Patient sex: F
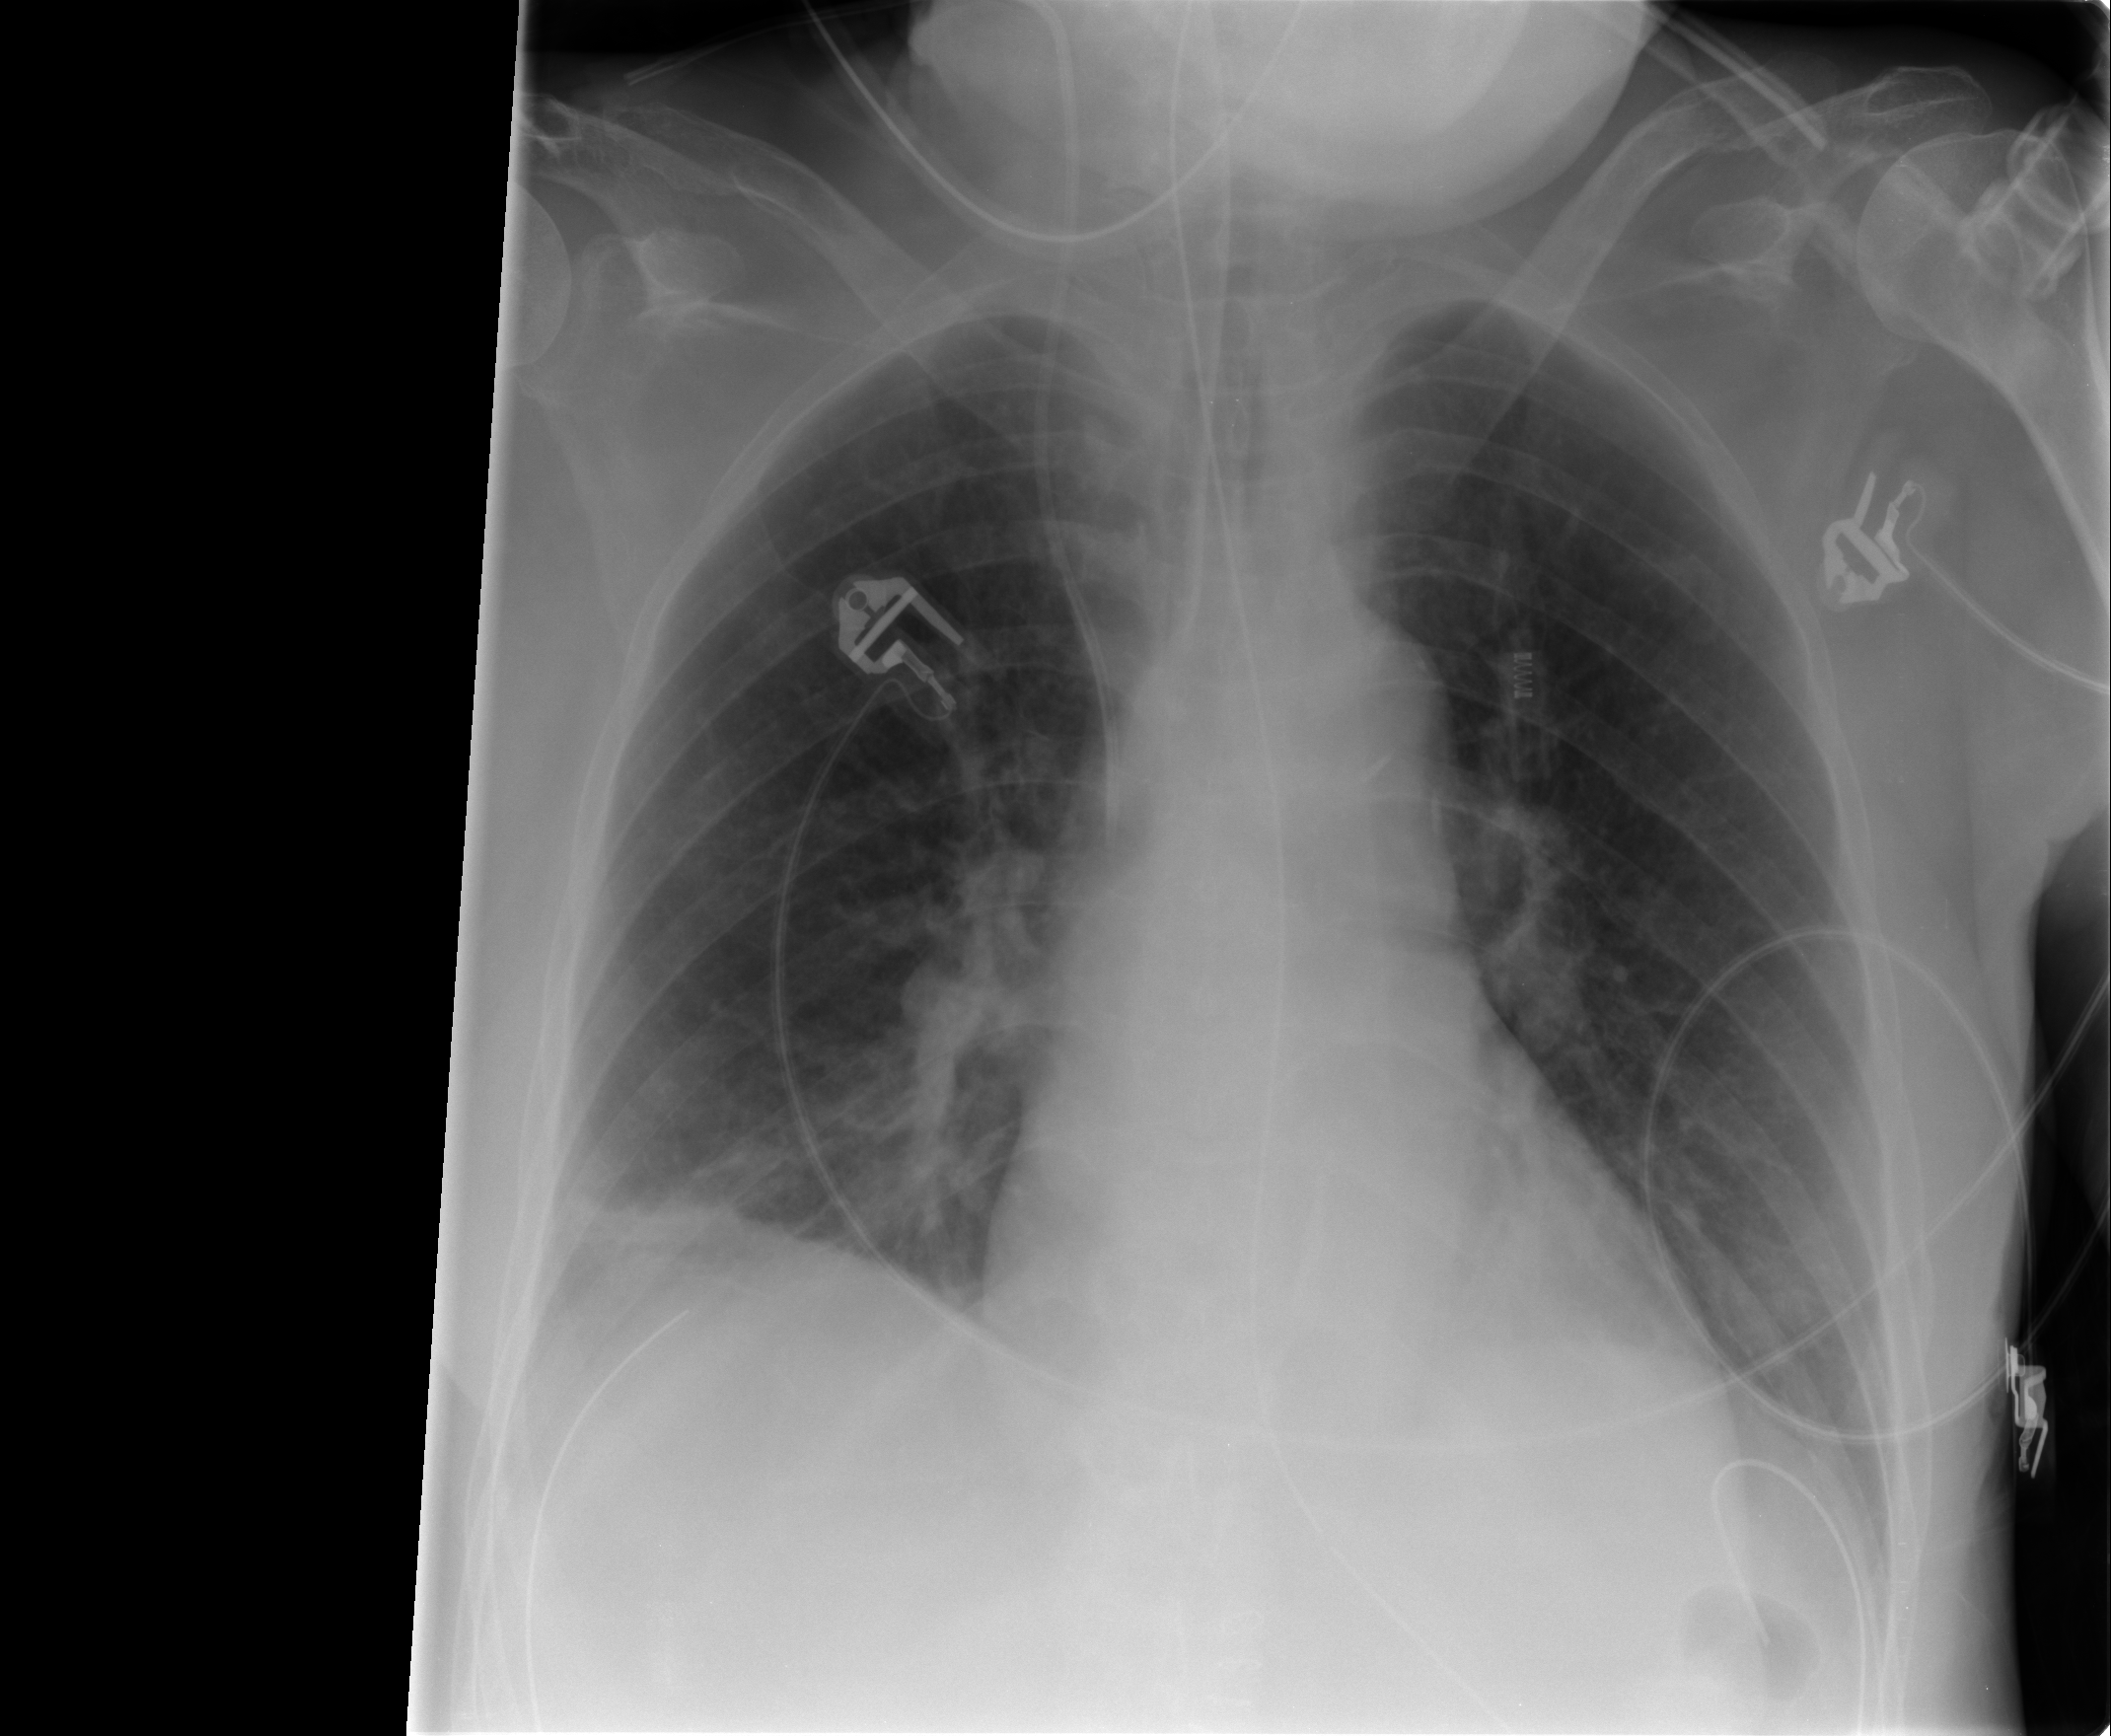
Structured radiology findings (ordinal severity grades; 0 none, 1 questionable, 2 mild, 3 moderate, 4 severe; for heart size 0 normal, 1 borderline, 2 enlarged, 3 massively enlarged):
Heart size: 0
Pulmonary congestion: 0
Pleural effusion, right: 1
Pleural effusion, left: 0
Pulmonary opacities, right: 0
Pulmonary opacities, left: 0
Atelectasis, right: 2
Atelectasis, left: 2